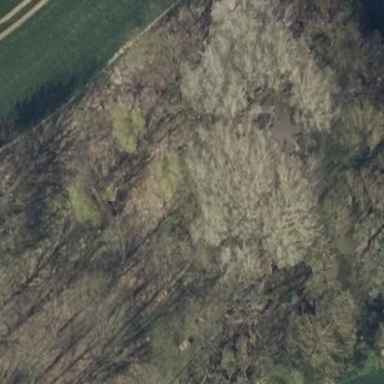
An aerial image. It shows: Beautiful woodland area.